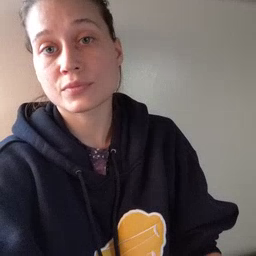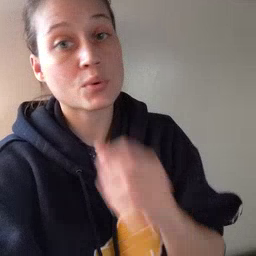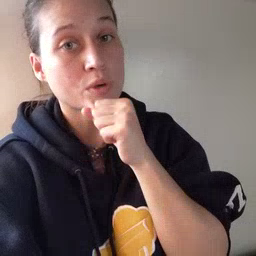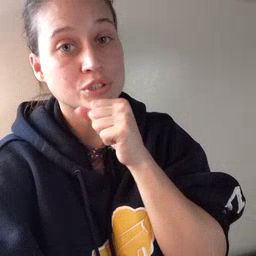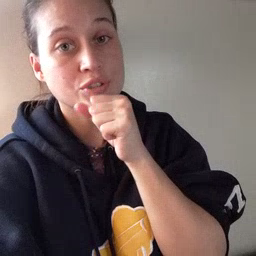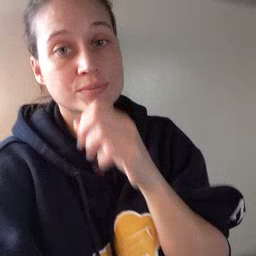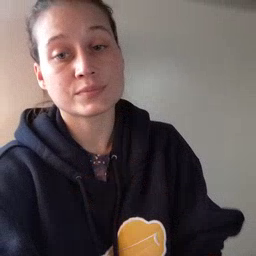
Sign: orange